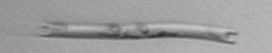
Label: Eucampia_morphytype1